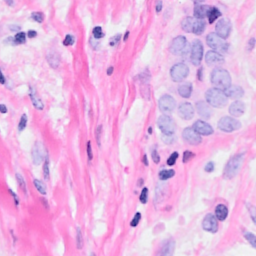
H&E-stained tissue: Breast